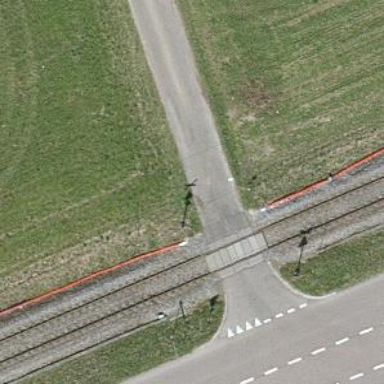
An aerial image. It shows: Railway level crossing.